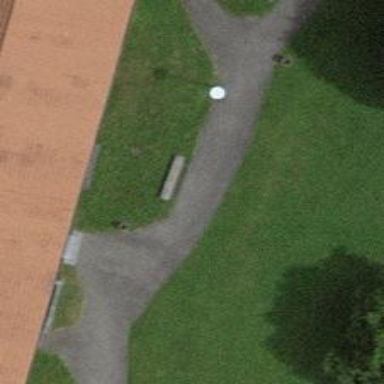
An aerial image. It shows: Brown bench in the vicinity.